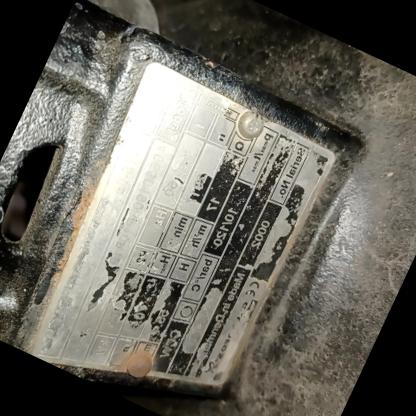
Klasa: tabliczka-znamionowa